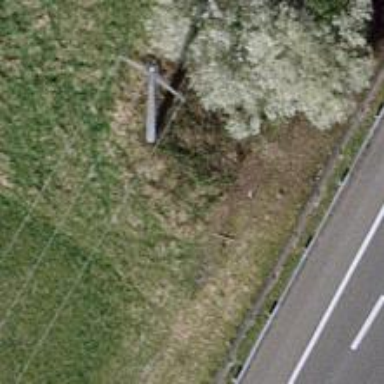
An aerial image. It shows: Concrete power pole.